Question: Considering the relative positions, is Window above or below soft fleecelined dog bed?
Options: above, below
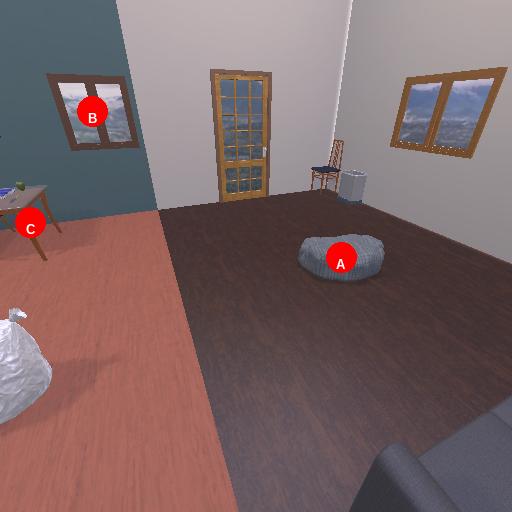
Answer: above